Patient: sex F, age 72
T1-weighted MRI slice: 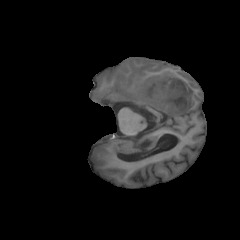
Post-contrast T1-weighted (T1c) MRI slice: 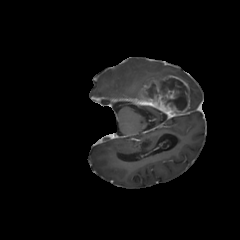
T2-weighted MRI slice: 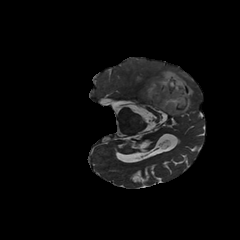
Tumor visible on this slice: yes
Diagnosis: Glioblastoma, IDH-wildtype
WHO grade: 4